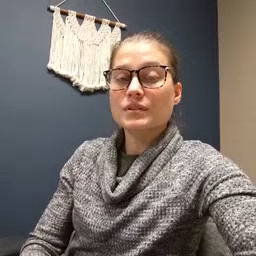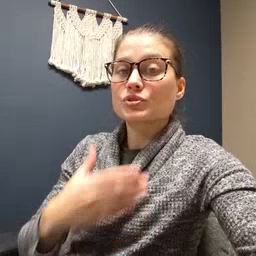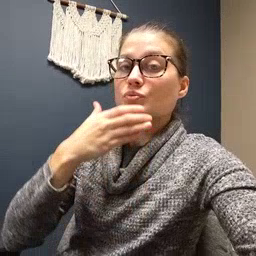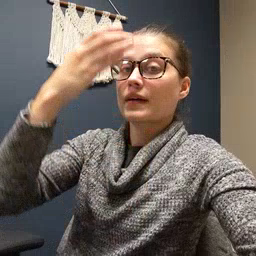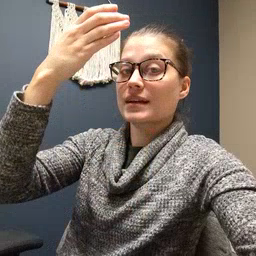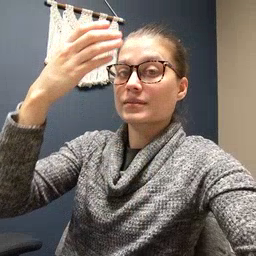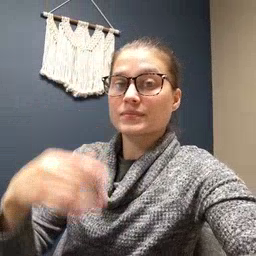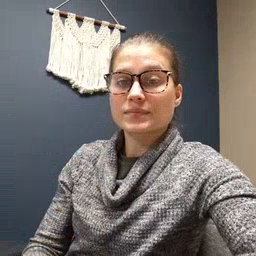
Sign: giraffe